Question: I have text in columns A and B that I want to compare to text that I have in G and H.
Column B contains only partial text, while column H contains the text I'm looking for. Columns A and G are the category - so I'm only interested in the text if the values of A and G are the same (i.e. if the category is the same).
Example:

'E2' should then equal: "fun in amsterdam"
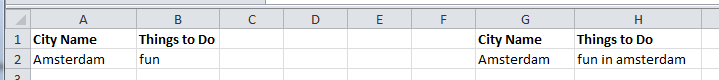
Answer: If the partial match has to be CaSe SeNsItIvE, use this:
'''
=IF(AND(A1=G1,ISNUMBER(FIND(B1,H1))),"Found","Not Found")
'''
If the partial match doesn't need to be case sensitive, so "xyz" is in "XYZ123", use this:
'''
=IF(AND(A1=G1,ISNUMBER(SEARCH(B1,H1))),"Found","Not Found")
'''
(The case-sensitivity tip came from @simoco !)
And if you want to return the case-sensitive value of H1, use this:
'''
=IF(AND(A1=G1,ISNUMBER(FIND(B1,H1))),H1,"")
'''